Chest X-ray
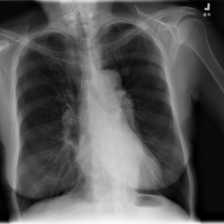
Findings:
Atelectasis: negative
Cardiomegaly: negative
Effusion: negative
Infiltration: negative
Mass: negative
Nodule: negative
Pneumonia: negative
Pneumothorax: negative
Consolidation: negative
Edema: negative
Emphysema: positive
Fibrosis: negative
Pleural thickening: negative
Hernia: negative